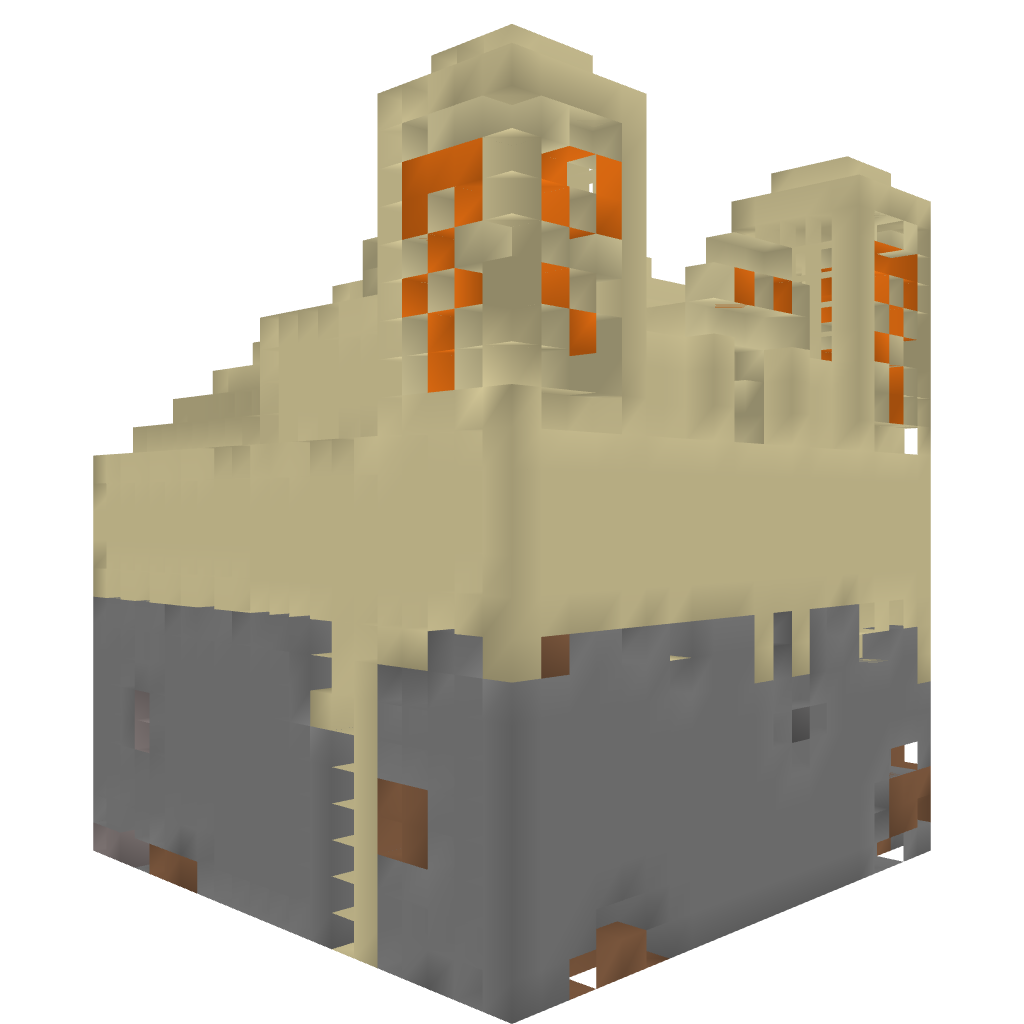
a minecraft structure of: Default desert temple